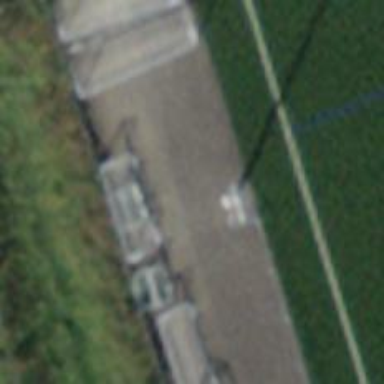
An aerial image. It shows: Mast structure.